Question: I store weekly game score in a table called :
'''
# select * from pref_money limit 5;
id | money | yw
----------------+-------+---------
OK32378280203 | -27 | 2011-44
OK274037315447 | -56 | 2011-44
OK19644992852 | 8 | 2011-44
OK21807961329 | 114 | 2011-44
FB1845091917 | 774 | 2011-44
(5 rows)
'''
And for the winners of each week I display medal(s):

I find the number of medals for a user by running:
'''
# select count(id) from (
select id,
row_number() over(partition by yw order by money desc) as ranking
from pref_money
) x
where x.ranking = 1 and id='OK260246921082';
count
-------
3
(1 row)
'''
And that query is quite costly:
'''
# explain analyze select count(id) from (
select id,
row_number() over(partition by yw order by money desc) as ranking
from pref_money
) x
where x.ranking = 1 and id='OK260246921082';
QUERY PLAN
-------------------------------------------------------------------------------------------------------------------------------------------
Aggregate (cost=18946.46..18946.47 rows=1 width=82) (actual time=2423.145..2423.145 rows=1 loops=1)
-> Subquery Scan x (cost=14829.44..18946.45 rows=3 width=82) (actual time=2400.004..2423.138 rows=3 loops=1)
Filter: ((x.ranking = 1) AND ((x.id)::text = 'OK260246921082'::text))
-> WindowAgg (cost=14829.44..17182.02 rows=117629 width=26) (actual time=2289.079..2403.685 rows=116825 loops=1)
-> Sort (cost=14829.44..15123.51 rows=117629 width=26) (actual time=2289.069..2319.575 rows=116825 loops=1)
Sort Key: pref_money.yw, pref_money.money
Sort Method: external sort Disk: 4320kB
-> Seq Scan on pref_money (cost=0.00..2105.29 rows=117629 width=26) (actual time=0.006..22.566 rows=116825 loops=1)
Total runtime: 2425.001 ms
(9 rows)
'''
That is why (and because my web site is struggling during peak times, with 50 queries/s displayed in pgbouncer log) I'd like to cache that value and have added a column to another table - the :
'''
pref=> \d pref_users;
Table "public.pref_users"
Column | Type | Modifiers
------------+-----------------------------+---------------
id | character varying(32) | not null
first_name | character varying(32) |
last_name | character varying(32) |
female | boolean |
avatar | character varying(128) |
city | character varying(32) |
lat | real |
lng | real |
login | timestamp without time zone | default now()
last_ip | inet |
medals | smallint | default 0
logout | timestamp without time zone |
Indexes:
"pref_users_pkey" PRIMARY KEY, btree (id)
Check constraints:
"pref_users_lat_check" CHECK ((-90)::double precision <= lat AND lat <= 90::double precision)
"pref_users_lng_check" CHECK ((-90)::double precision <= lng AND lng <= 90::double precision)
"pref_users_medals_check" CHECK (medals >= 0)
'''
I would like to create a cronjob to be run every 15 minutes to update that column for all users in the table:
'''
*/15 * * * * psql -a -f $HOME/bin/medals.sql
'''
As you see, I've got almost everything in-place. My problem is that I haven't come up with the SQL statement yet for updating the column.
Any help please?
I'm using PostgreSQL 8.4.8 with CentOS Linux 5.6 / 64 bit.
Thank you!
Alex
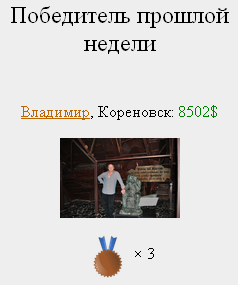
Answer: Well, won't this produce a result of user IDs and medal counts?
'''
create view user_medal_count as
select id, count(*) as medals from (
select id,
row_number() over(partition by yw order by money desc) as ranking
from pref_money
) x
where x.ranking = 1
group by id
'''
So you need to use that as a source to update your users:
'''
update pref_users
set medals = user_medal_count.medals
from user_medal_count
where pref_users.id = user_medal_count.id
and (pref_users.medal_count is null
or pref_users.medal_count <> user_medal_count.medal_count)
'''
I hope that gets you started.
There are issues left to consider. You probably want to define at which point a user is awarded a medal- the medal for the "current week" is presumably subject to change, so you may want to define the medal count as the count of previous weeks' medals, calculate the current week's medal on the fly (which should require looking at much less data), or simply exclude it. (If you don't do anything, then you may find users get a medal_count of 1 if they temporarily get the current week's medal, but that never gets reset to 0 if it is later given to someone else).